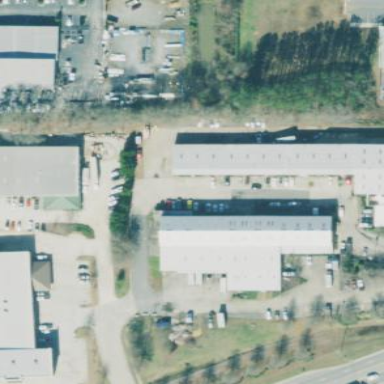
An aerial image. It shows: Commercial building.